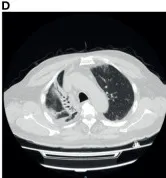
The variation of the tumor and inflammation in Chest CT. 5 weeks after immunotherapy: the tumor, and ,patchy shadows were dissipating.
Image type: radiology (ct)